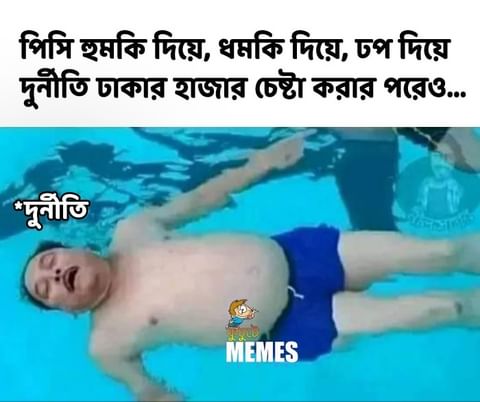
Text: পিসি হুমকি দিয়ে; ধমকি দিয়ে, ঢপ দিয়ে দুর্নীতি ঢাকার হাজার চেষ্টা করার পরেও *দুর্নীতি
Label: Hate
Hate category: Political
Targeted group: Organization